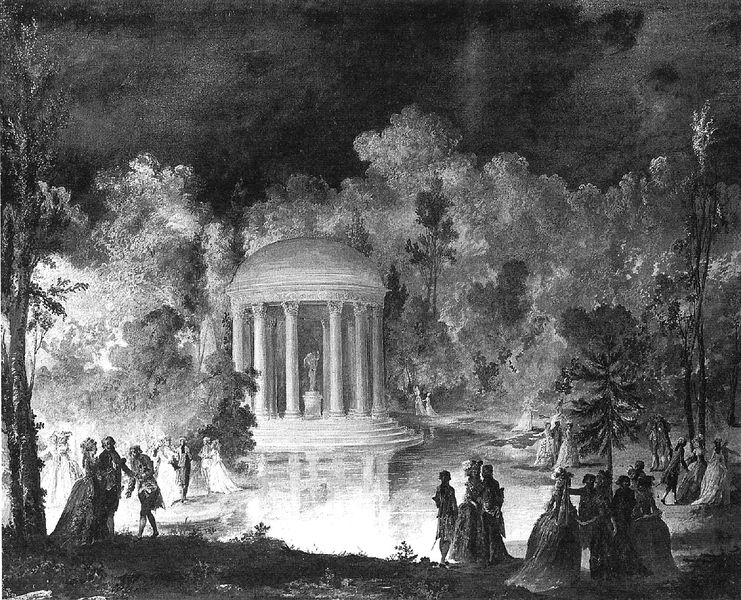
Titel: Fest in den Trianon Gärten
Künstler: Claude-Louis Chatelet
Schlagwörter: dunkel, himmel, wasser, bäume, frauen, landschaft, menschen, see, ufer, abend, hell, kleider, licht, männer, nacht, reden, schwarz, säulen, weiss, zeichnung, gras, park, fest, gesellschaft, leute, party, feiern, barock, stehen, natur, spiegelung, adel, paar, rokoko, wald, skulptur, statue, düster, unterhaltung, graphik, spazieren, kuppel, treppen, weiber, freizeit, podest, gruppen, kohle, schwarzweiss, radierung, stich, bleistift, lust, tempel, monopteros, pavillon, perücken, pagode, paare, plaudern, seee, tratschen, tempe, gewässeer, bbegrüssen